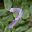
Label: 7